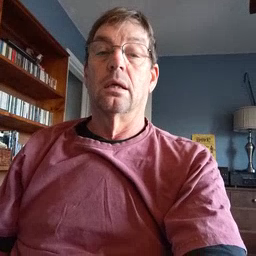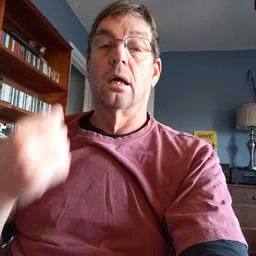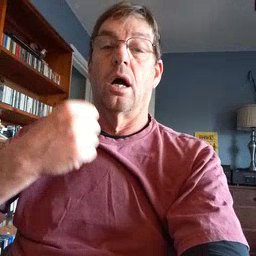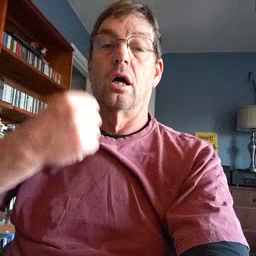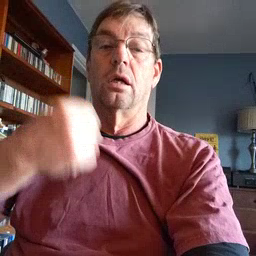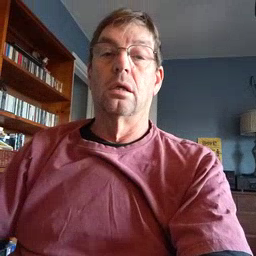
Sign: car